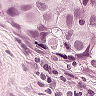
Metastatic tissue present: yes